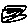
Label: bird